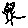
Label: cat